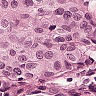
Metastatic tissue present: yes